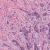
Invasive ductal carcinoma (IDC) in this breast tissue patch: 1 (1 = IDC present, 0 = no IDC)